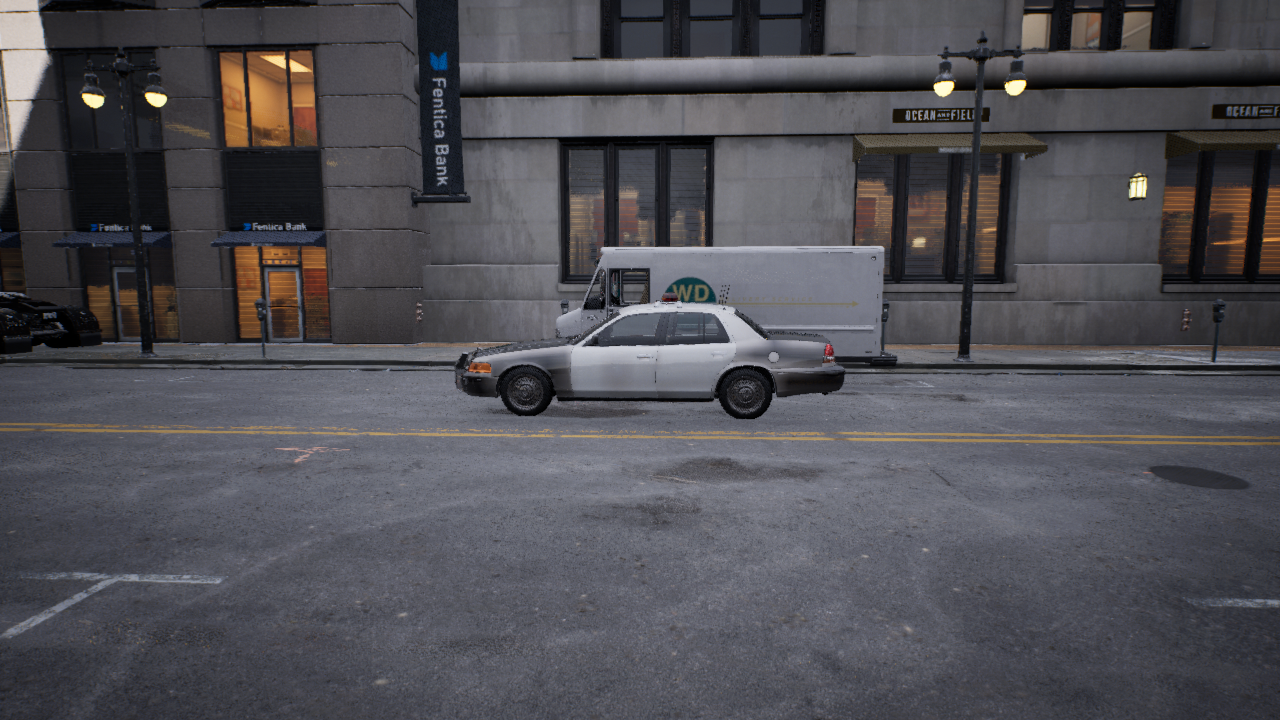
Venue: downtown
Lighting: clear day
Vehicle rig: sedan